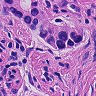
Metastatic tissue present: yes